Question: Wa are talking about <URL>. We have some simple 3 dimentional array like
'''
{1,1,1}
{1,2,3}
{1,3,3}
{2,4,5}
{2,5,6}
{4,4,4}
'''
Which are points from a plane created by some B-spline
How to find controll points of spline that created that plane? (I know its a hard task because of weights that need to be calculated but I really hope it is solvable)
 For thouse who did not got idea of question - sory my writting is wwbad - we have points that are part of plane rendered here and we need to find controll points that form a spline which solution is that rendered plane.
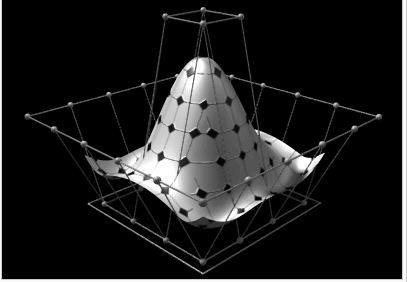
Answer: There are several interpolation techniques that could be used, Global NURB surface interpolation, or Bi-cubic piecewise surface interpolation are reasonable.
"The NURBS book" by Les A. Piegl covers a number of them